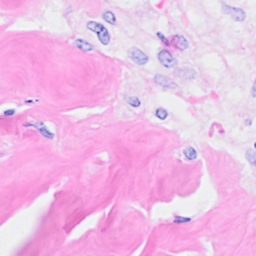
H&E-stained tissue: Breast